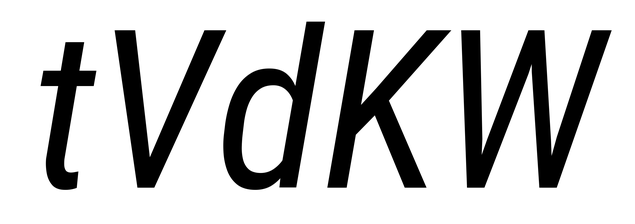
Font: Roboto-Italic_Condensed_Italic